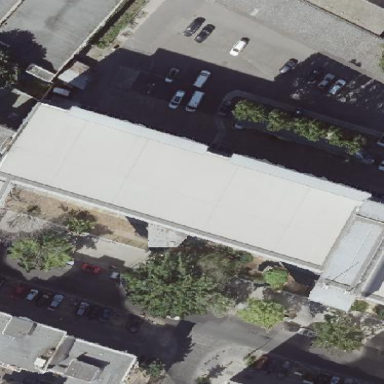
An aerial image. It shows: Industrial building with flat roof. It contains switchgear equipment.